Interaction volume radius: 5 \u00c5
Interaction volume height: 10 \u00c5
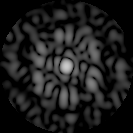
Disorder parameter: 0.8502